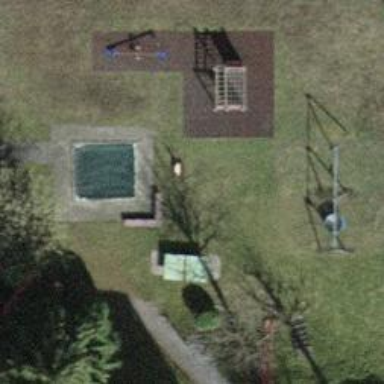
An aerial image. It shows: Playground area for leisure activities on the land.